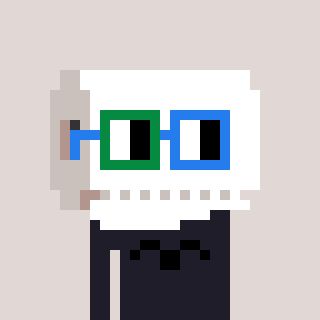
a pixel art character with square green and blue glasses, a toiletpaper-full-shaped head and a grayscale-colored body on a warm background